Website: macys
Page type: store-pickup
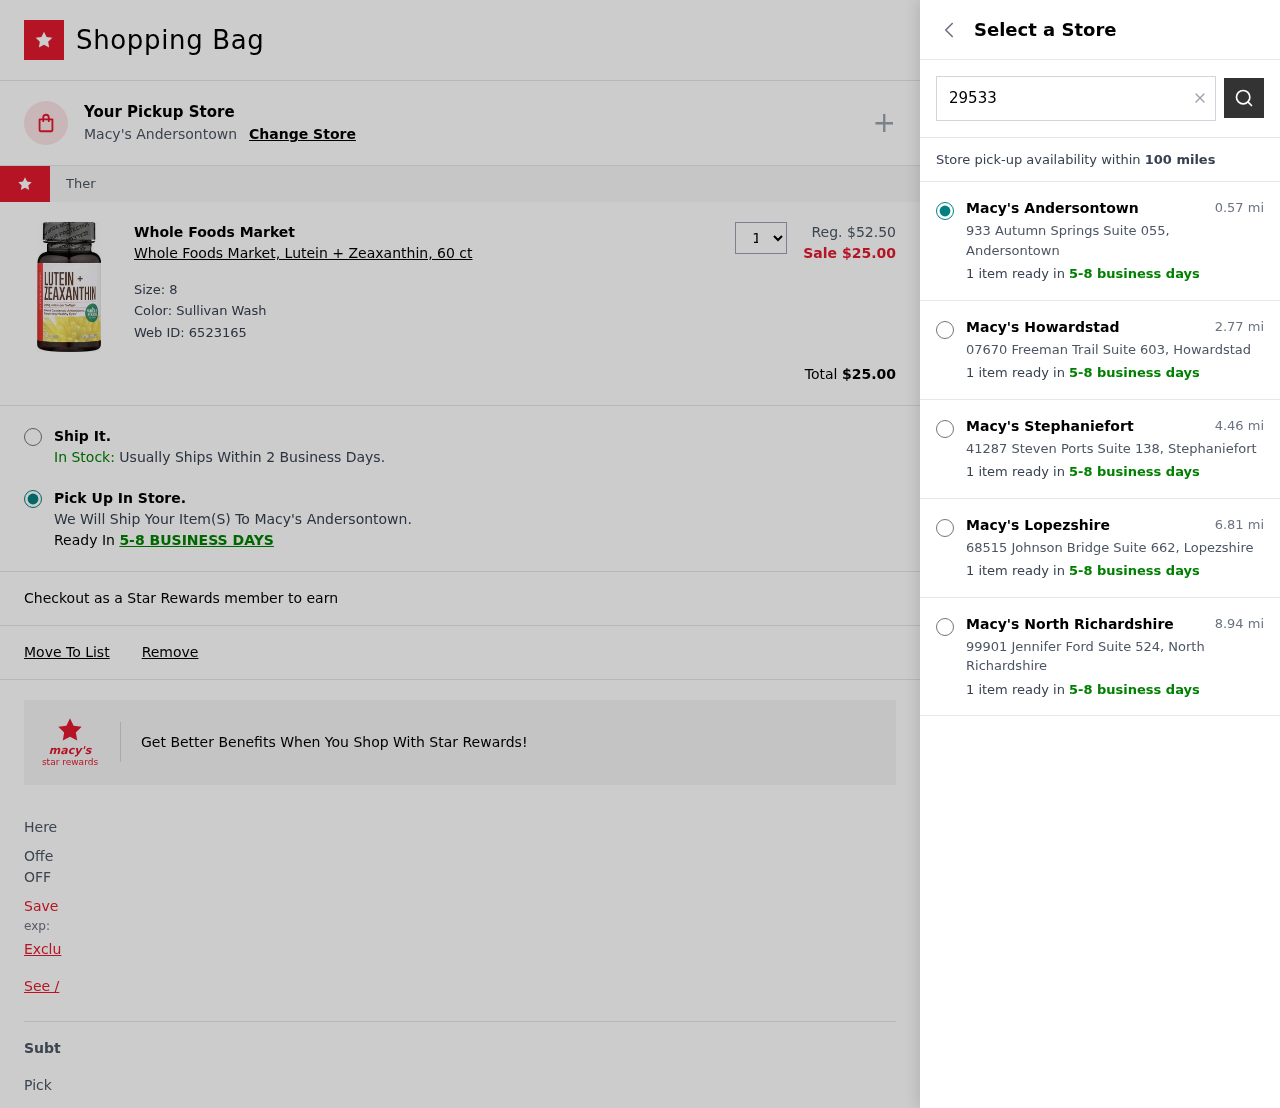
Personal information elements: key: PII_LOCATION1_CITY
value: Andersontown
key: PII_LOCATION1_STREET
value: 933 Autumn Springs Suite 055
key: PII_LOCATION2_CITY
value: Howardstad
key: PII_LOCATION2_STREET
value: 07670 Freeman Trail Suite 603
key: PII_LOCATION3_CITY
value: Stephaniefort
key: PII_LOCATION3_STREET
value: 41287 Steven Ports Suite 138
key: PII_LOCATION4_CITY
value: Lopezshire
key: PII_LOCATION4_STREET
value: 68515 Johnson Bridge Suite 662
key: PII_LOCATION5_CITY
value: North Richardshire
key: PII_LOCATION5_STREET
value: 99901 Jennifer Ford Suite 524
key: PII_POSTCODE
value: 29533
Product elements: key: PRODUCT1_BRAND
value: Whole Foods Market
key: PRODUCT1_NAME
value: Whole Foods Market, Lutein + Zeaxanthin, 60 ct
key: PRODUCT1_PRICE
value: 25
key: PRODUCT1_QUANTITY
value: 1
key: PRODUCT1_ORIGINAL_PRICE
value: $52.50
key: PRODUCT1_WEB_ID
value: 6523165
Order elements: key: ORDER_TOTAL
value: $25.00
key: ORDER_DELIVERY_DATE
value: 5-8 business days
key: ORDER_DELIVERY_DATE
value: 5-8 BUSINESS DAYS
Search elements: key: SEARCH_LOCATION
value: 29533